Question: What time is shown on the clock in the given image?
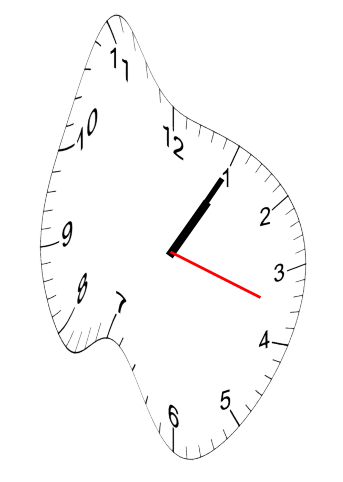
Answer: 01:05:18